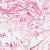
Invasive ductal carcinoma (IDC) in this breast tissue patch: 0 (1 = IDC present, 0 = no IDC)